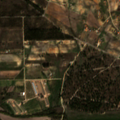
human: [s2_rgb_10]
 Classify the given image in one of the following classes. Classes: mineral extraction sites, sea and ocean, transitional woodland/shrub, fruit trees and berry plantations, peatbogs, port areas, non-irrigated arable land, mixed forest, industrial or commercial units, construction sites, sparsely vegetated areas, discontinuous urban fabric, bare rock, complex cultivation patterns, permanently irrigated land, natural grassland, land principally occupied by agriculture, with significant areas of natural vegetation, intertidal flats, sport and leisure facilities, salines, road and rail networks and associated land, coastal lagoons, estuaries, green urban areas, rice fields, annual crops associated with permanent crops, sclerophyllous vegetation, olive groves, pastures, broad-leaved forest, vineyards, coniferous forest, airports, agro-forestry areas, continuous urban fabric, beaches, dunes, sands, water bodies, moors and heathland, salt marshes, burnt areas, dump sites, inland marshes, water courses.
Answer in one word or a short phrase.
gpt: pastures, complex cultivation patterns, broad-leaved forest, transitional woodland/shrub